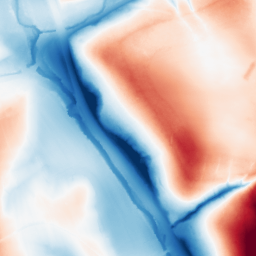
Category: classical
Decomposition family: gaussian_anisotropic
Decomposition parameters: sigma_x: 50
sigma_y: 10
Upsampling method: bicubic
Upsampling parameters: scale: 4
Upsampling scale: 4